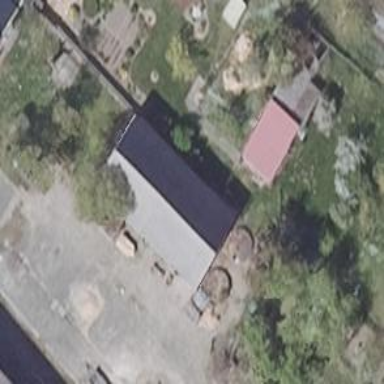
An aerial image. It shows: Cowshed building.